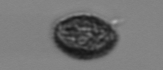
Label: Pseudochattonella_farcimen